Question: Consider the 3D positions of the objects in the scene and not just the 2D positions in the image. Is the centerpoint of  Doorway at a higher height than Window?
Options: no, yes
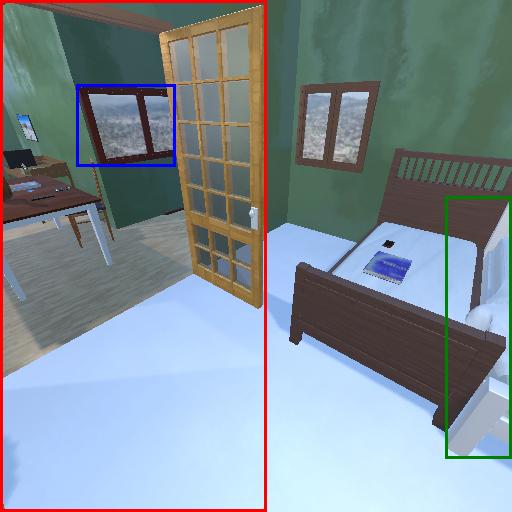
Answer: no